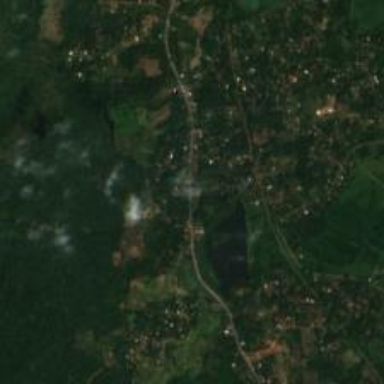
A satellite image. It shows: Village area.